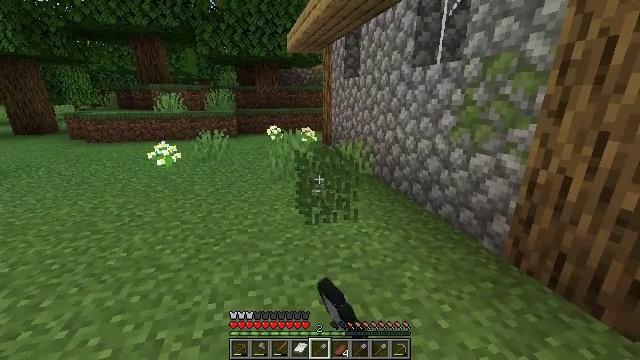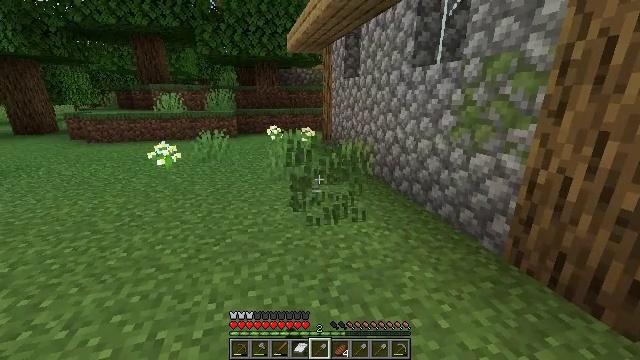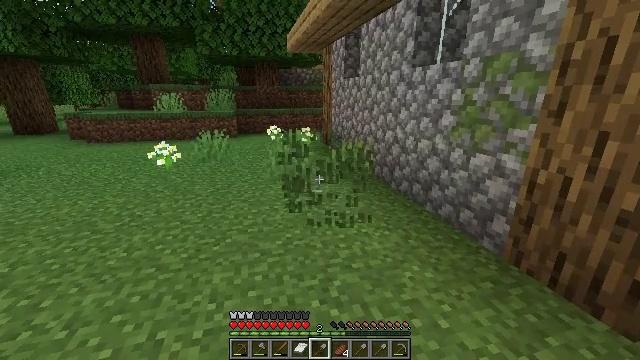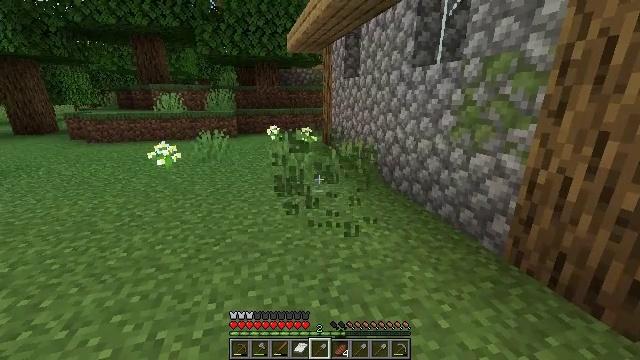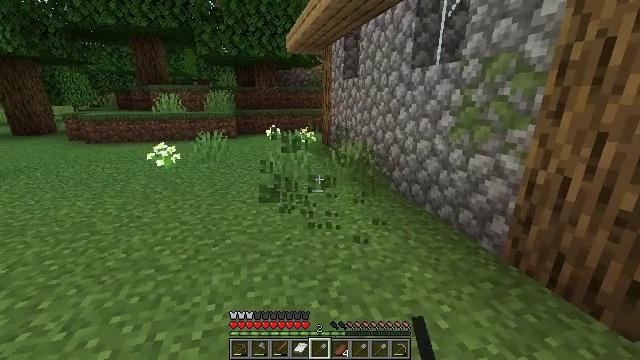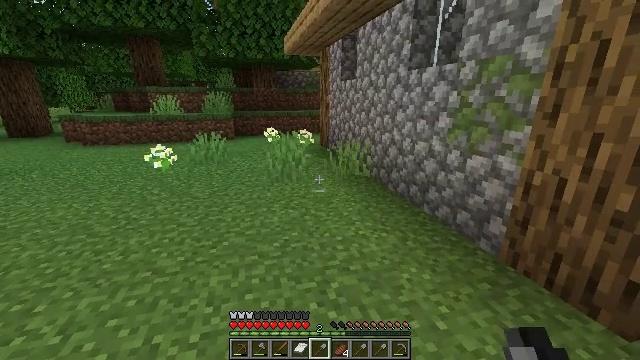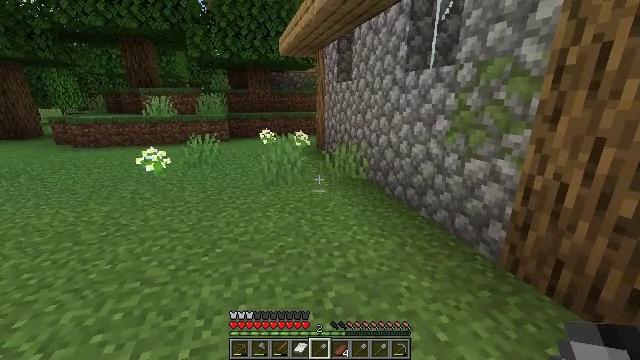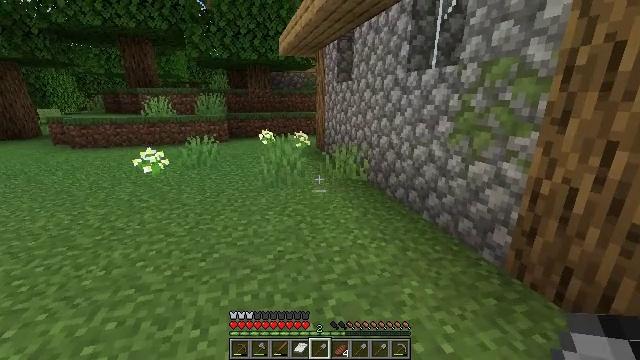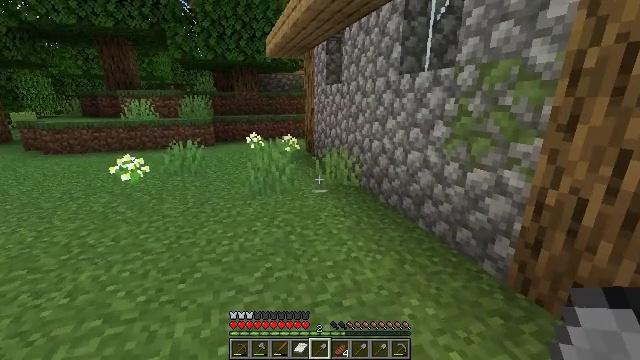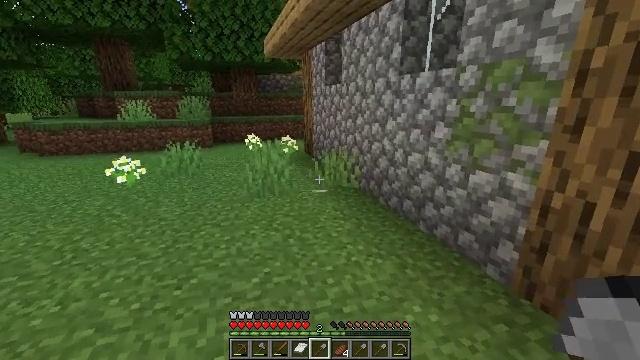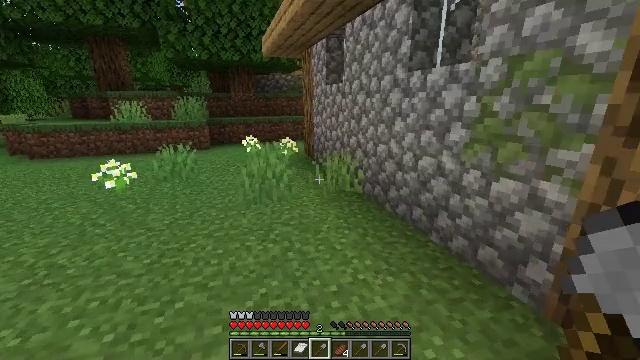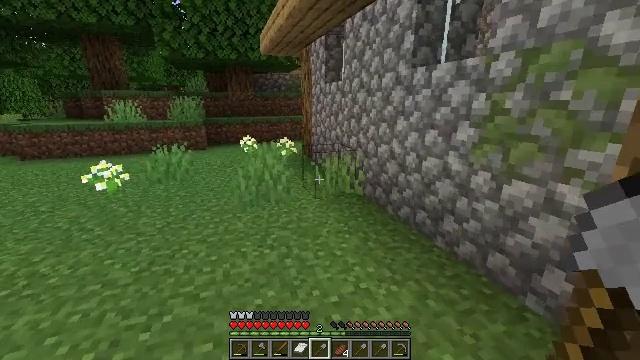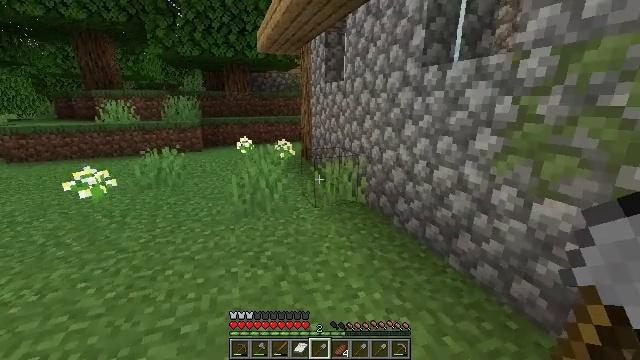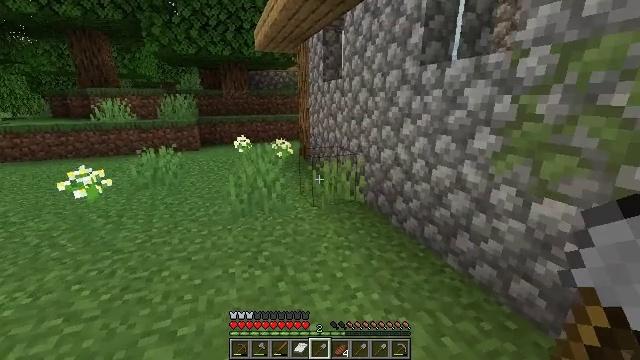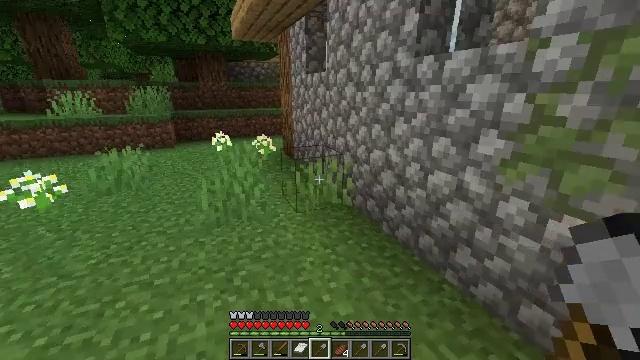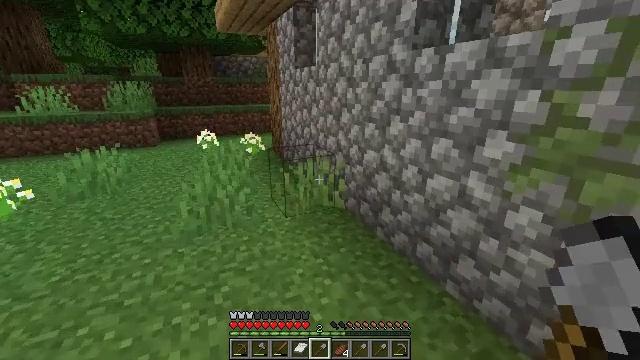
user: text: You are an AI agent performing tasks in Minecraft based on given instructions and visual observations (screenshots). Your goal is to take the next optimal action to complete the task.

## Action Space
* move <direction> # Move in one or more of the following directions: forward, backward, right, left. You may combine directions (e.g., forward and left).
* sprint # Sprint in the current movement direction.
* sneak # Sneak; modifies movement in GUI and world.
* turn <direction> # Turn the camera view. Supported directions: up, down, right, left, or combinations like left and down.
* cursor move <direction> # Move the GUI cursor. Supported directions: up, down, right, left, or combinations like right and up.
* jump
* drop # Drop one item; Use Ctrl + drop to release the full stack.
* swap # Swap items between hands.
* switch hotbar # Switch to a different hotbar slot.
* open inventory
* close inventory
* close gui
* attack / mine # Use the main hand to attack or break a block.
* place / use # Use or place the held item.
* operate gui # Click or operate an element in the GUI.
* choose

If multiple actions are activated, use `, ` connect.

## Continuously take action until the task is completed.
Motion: motion action
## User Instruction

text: Gather grass on the ground.
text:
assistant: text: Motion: attack / mine
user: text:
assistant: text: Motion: no_op
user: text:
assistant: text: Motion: no_op
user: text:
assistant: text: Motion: no_op
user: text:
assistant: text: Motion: no_op
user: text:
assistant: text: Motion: move forward
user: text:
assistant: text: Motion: move forward
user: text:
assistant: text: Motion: move forward, turn right
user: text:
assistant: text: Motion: move forward
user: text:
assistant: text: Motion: move forward
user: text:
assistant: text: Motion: move forward
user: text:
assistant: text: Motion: move forward
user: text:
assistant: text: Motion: move forward
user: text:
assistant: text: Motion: move forward, turn right and down
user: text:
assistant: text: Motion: move forward, turn right
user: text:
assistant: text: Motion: attack / mine
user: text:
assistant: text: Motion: attack / mine
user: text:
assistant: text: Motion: attack / mine
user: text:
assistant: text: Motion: attack / mine
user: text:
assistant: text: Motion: turn left
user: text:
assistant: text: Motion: turn left
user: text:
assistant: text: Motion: turn left
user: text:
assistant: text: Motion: turn left
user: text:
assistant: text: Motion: turn left
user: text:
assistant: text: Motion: turn left
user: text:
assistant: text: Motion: no_op
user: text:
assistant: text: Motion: attack / mine
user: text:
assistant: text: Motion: attack / mine
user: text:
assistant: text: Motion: attack / mine
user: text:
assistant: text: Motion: attack / mine